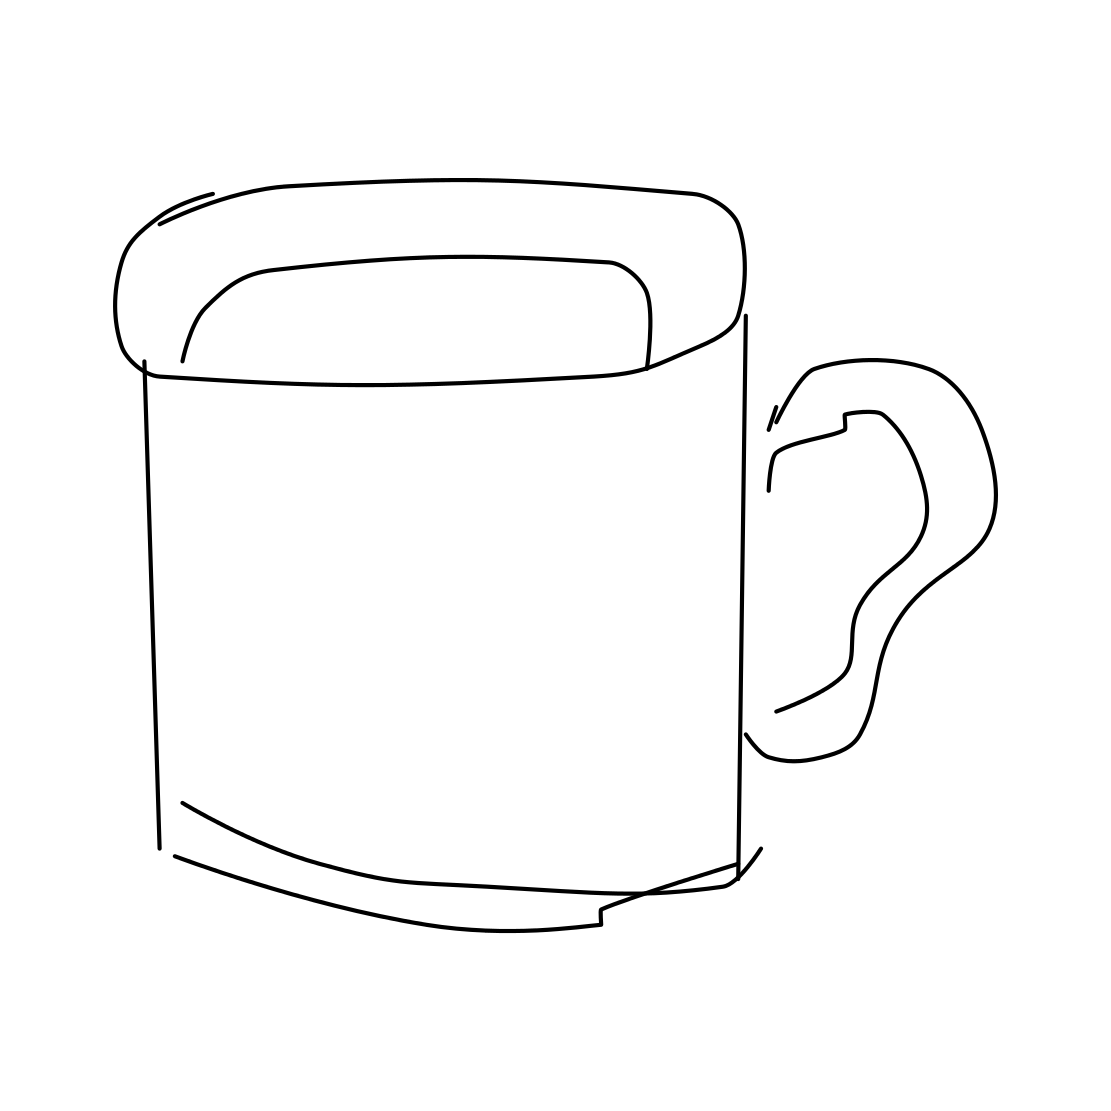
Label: mug